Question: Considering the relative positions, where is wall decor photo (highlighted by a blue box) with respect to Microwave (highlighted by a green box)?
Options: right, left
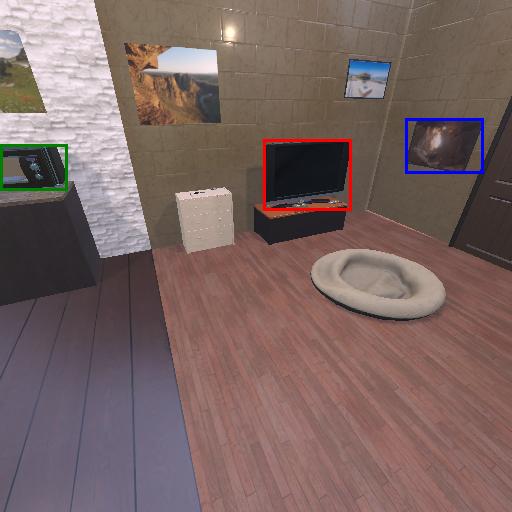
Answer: right